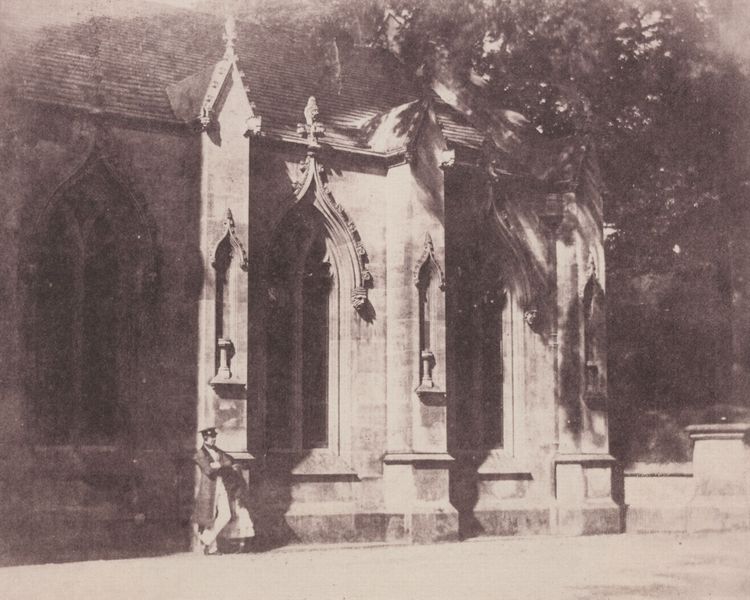
Titel: Reverend Calvert Jones oder Kit Talbot
Künstler: William Henry Fox Talbot
Standort: Lacock (UK)
Institution: Sammlung Lacock
Schlagwörter: baum, blätter, laub, mann, schatten, weiß, bäume, fenster, frau, grau, hut, licht, pfeiler, schmuck, schwarz, straße, säulen, dach, gebäude, ornament, rock, hose, jacke, kappe, mütze, architektur, arme, mensch, sockel, stehen, stein, wache, kirche, sonne, boden, figur, mantel, person, front, gotik, skulptur, schiff, bogen, fassade, giebel, mauer, platz, pilaster, sepia, spitz, angelehnt, granit, warten, foto, fotografie, photographie, erker, nische, kreuz, schwarzweiss, uniform, soldat, photo, sims, kirchenschiff, verschränkt, hellgrau, sandstein, gotisch, spitzbogen, student, chor, aufnahme, gekreuzt, fot, schindeln, schindel, norddeutschland, maßwerk, nischen, fialen, fensterbogen, halbschatten, gewände, neugotik, strebepfeiler, krabben, wimperg, spitzfenster, fiale, sachsen, kirchenfassade, hausecke, lehnt, eselsrücken, gotische fenster, polizist lehnt an wand, sschwarz#weiß, efoto, zweipassfenster, kirchemann